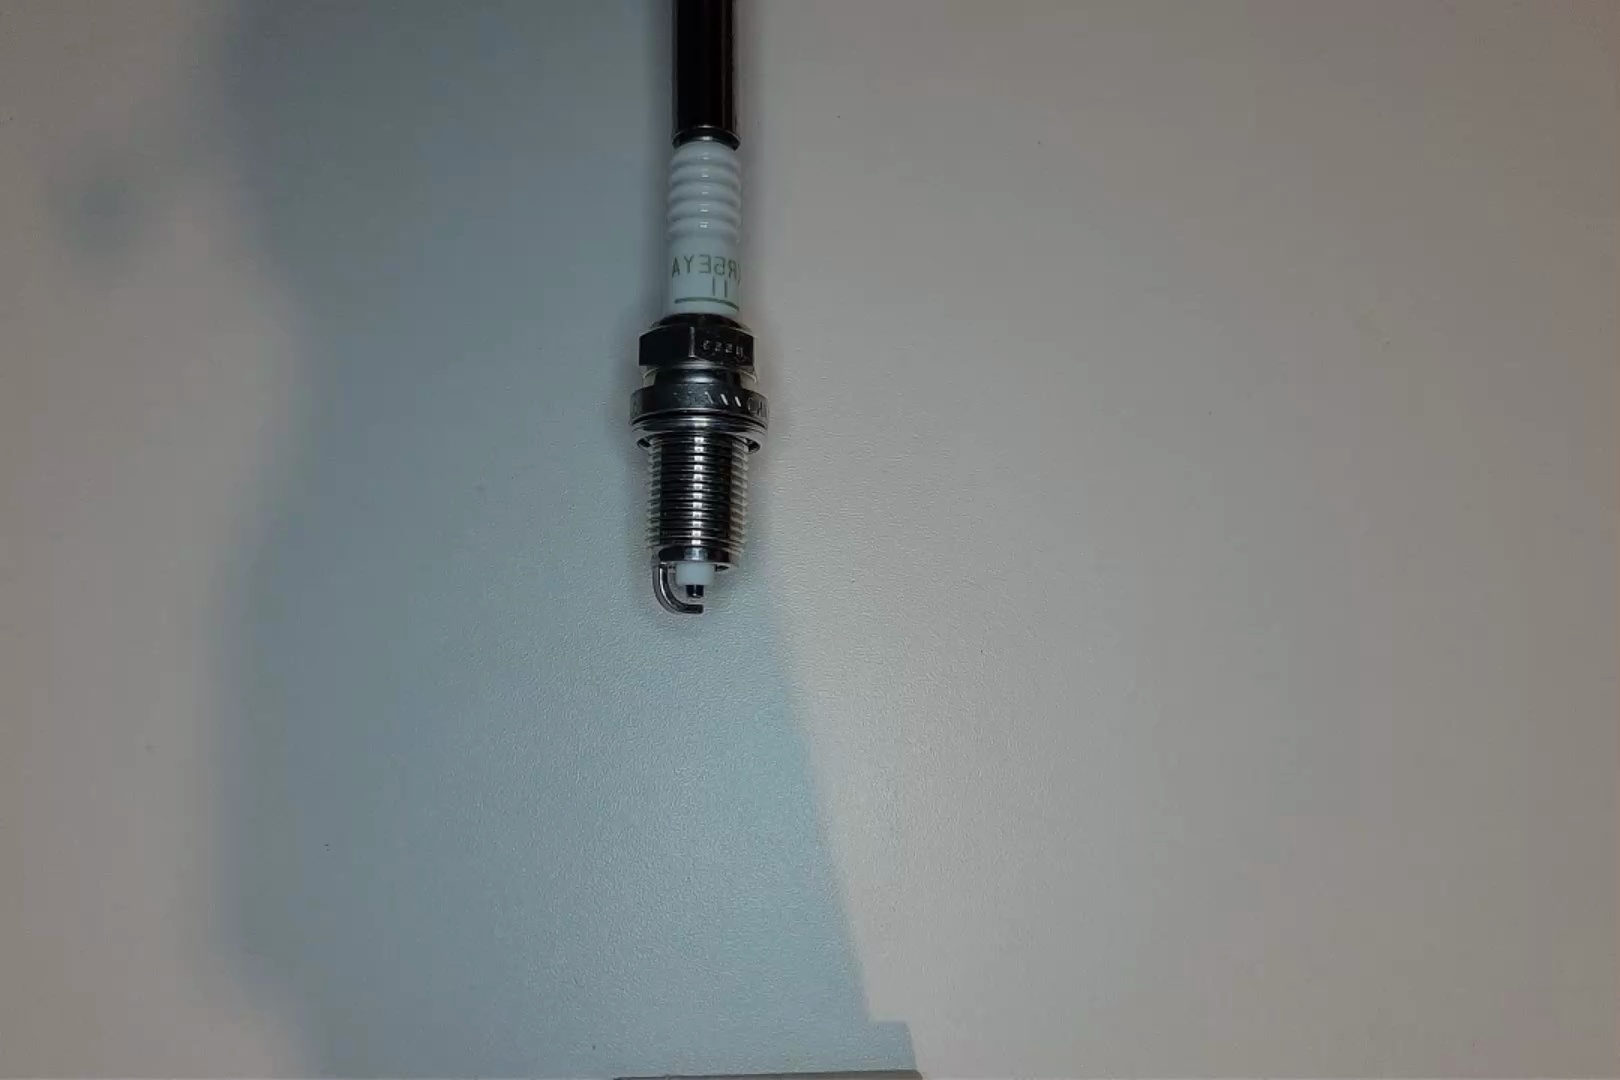
Label: no anomaly